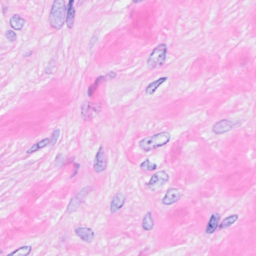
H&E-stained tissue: Breast